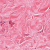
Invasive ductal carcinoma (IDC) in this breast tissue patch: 0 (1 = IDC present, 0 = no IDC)